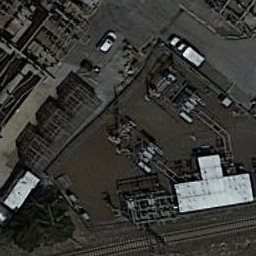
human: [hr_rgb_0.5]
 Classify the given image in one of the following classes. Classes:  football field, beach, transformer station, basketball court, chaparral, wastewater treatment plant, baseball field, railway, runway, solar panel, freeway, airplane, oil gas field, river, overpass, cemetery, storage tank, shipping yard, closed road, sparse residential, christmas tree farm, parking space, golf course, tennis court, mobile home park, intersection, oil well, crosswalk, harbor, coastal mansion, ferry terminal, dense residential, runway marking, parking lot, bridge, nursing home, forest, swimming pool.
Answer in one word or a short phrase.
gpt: transformer station